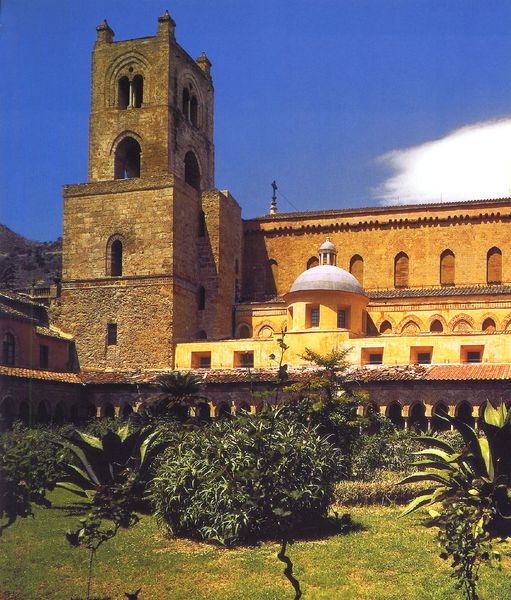
Titel: Kathedrale von Monreale; Dom von Monreale; Kathedralenkloster
Standort: Monreale (EU - I - Sizilien)
Schlagwörter: gelb, grün, fenster, hell, säulen, dach, gebäude, gras, wolke, wand, bild, büsche, kirche, sonne, pflanzen, rund, turm, garten, bogen, fassade, süden, mauer, kuppel, foto, fotografie, bögen, burg, kloster, kreuz, orient, ziegeln, arabisch, mauern, romanik, rechteckig, agave, viereckig, toskana, säulengang, kreuzgang, romanisch, bogengang, gartenanlage, trutzig